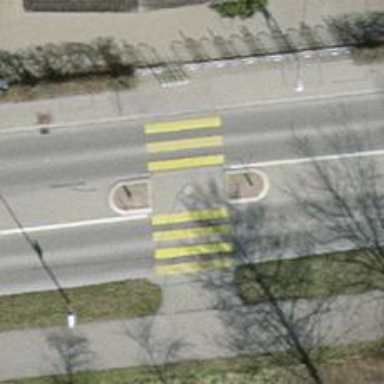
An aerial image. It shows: Uncontrolled crossing on the road.